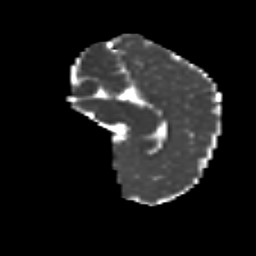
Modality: MD
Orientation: sagittal
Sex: male
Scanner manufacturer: siemens
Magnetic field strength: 3 T
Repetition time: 5 s
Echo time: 0.071 s